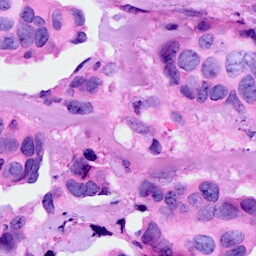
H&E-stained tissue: Breast